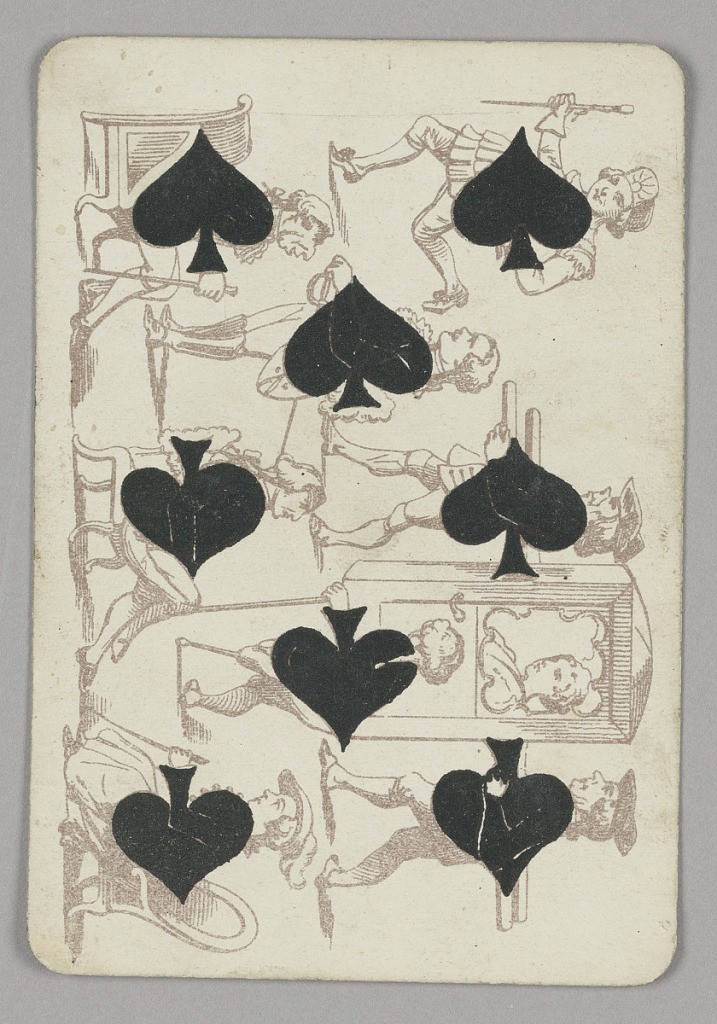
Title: Eight of Spades
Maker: E. Le Tellier, French, active late 19th century
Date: late 19th century
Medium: Lithograph on paper
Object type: Playing card
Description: Eight of Spades playing card from a pack of transformation playing cards. Vertically, a group of figures engaged in various activities, the spade symbol composing the center of their torsos. At left, three seated figures. At center, two standing figures, one holding a sword and shield, the other with a peg leg and cane. At right, a jaunty man taking a wide step at top. Below, two men carry a sedan chair carriage in which a woman rides.